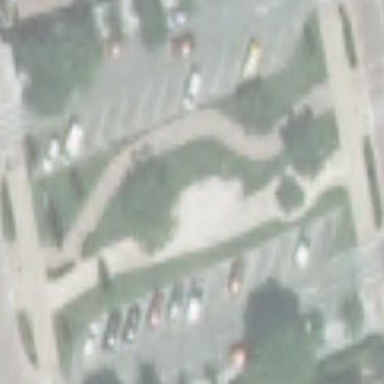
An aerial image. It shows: Park with kerb barrier.